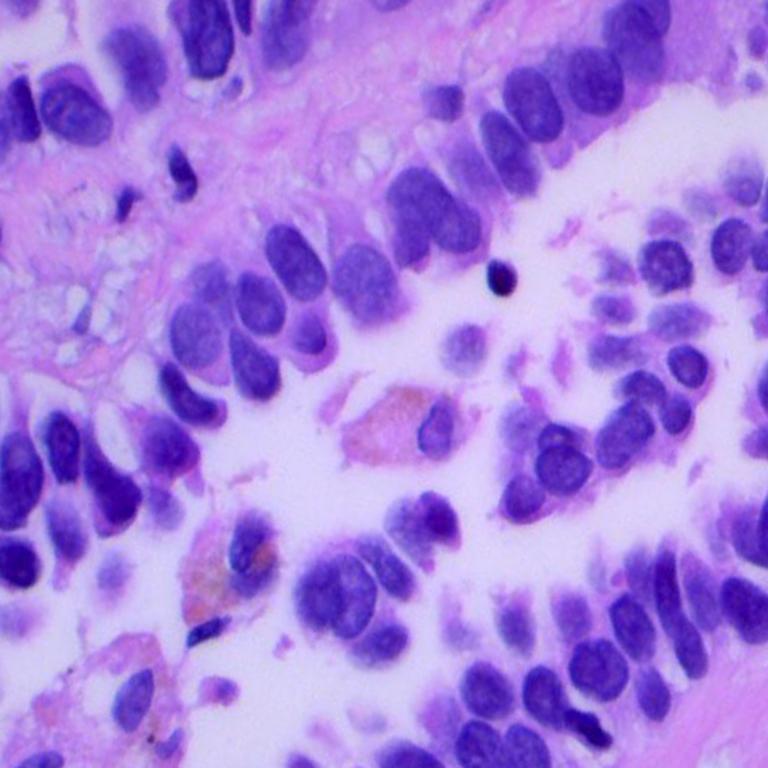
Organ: lung
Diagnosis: adenocarcinomas